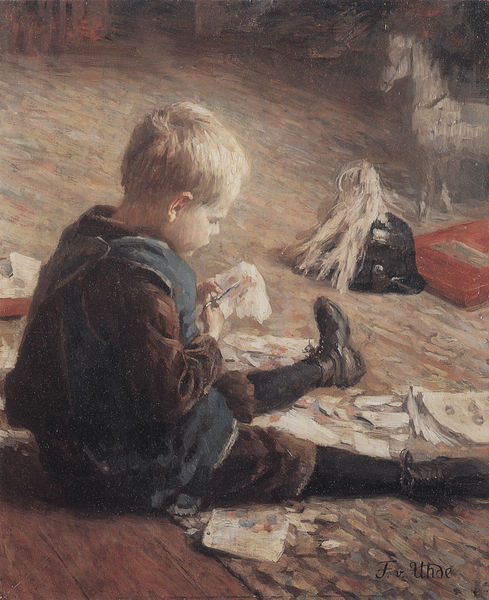
Titel: Spielender Knabe
Künstler: Fritz von Uhde
Standort: Leipzig
Institution: Museum der Bildenden Künste
Schlagwörter: blau, feder, gemälde, kopf, schatten, umhang, weiß, impressionismus, ocker, sitzen, braun, haar, holz, hut, kreide, licht, ohr, pastell, profil, raum, rücken, schwarz, straße, zimmer, rot, malerei, teppich, blond, hose, jung, mütze, gesicht, steine, bildnis, portrait, porträt, signatur, öl, boden, haare, sitzend, kind, pferd, beine, federbusch, mähne, schürze, füße, papier, ruhe, perspektive, pflaster, parkett, schuhe, klein, baby, dielen, moment, diele, holzboden, spielen, detail, sitzt, kammer, quaste, allein, junge, momentaufnahme, spiel, fussboden, strümpfe, schere, fetzen, knabe, buch, zettel, hocken, seite, militär, uniform, kittel, helm, stiefel, dielenboden, schimmel, kurz, heft, fragment, rückansicht, spielt, scherenschnitt, seiten, halbprofil, schneiden, ross, fap, schnürschuhe, stapel, balu, freundlich, teppisch, buchseiten, fritz, vertieft, preussen, spielzeug, bube, perde, liebevoll, schwere, basteln, scheere, ausschneiden, sizend, uhde, kurze hose, spielzimmer, pferdchen, schueh, federbuschen, schnürsenkel, hise, schnippsel, vide, schnipsel, schnürstiefel, holzpferd, zerschneiden, beschäftigung, schaukelpferd, spielzeugpferd, pfern, zerstören, fritz von uhde, bastelnd, f uhde, fitzel, fritz uhde, holzpfern, inneres kind, lausejunge, schneidend, schulterschnalle, sitzel, spielpfern, wide, f. v. uhde, hekm, kind schere pickelhaube schaukelpferd